Interaction volume radius: 10 \u00c5
Interaction volume height: 20 \u00c5
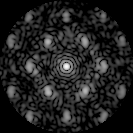
Disorder parameter: 0.5038